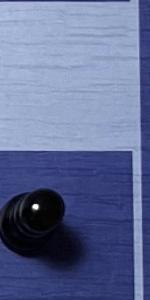
Label: Pawn_Black